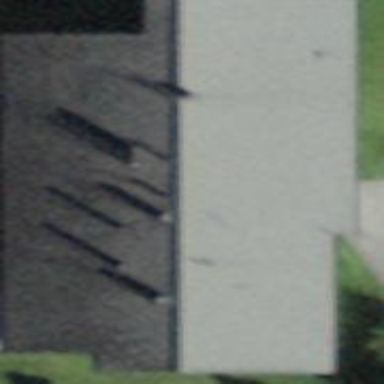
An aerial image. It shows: Building with tiled roof.